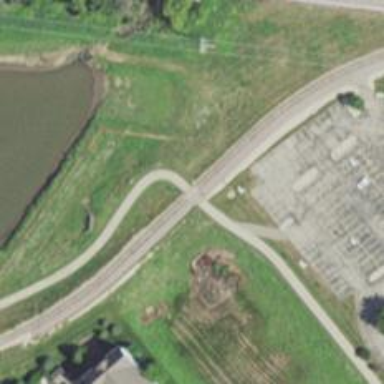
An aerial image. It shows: Railway crossing.